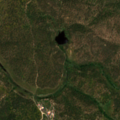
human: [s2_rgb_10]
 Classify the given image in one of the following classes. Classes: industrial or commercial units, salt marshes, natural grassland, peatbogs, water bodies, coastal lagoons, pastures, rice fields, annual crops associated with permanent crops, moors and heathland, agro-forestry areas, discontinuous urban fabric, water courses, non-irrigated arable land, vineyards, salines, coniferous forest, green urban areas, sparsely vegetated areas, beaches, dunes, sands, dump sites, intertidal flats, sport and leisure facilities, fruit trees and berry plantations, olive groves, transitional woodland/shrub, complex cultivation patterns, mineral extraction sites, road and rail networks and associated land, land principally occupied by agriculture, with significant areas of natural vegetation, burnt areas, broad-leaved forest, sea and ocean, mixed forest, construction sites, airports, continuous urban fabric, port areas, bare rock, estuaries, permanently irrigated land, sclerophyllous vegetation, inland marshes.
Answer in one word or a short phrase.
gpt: continuous urban fabric